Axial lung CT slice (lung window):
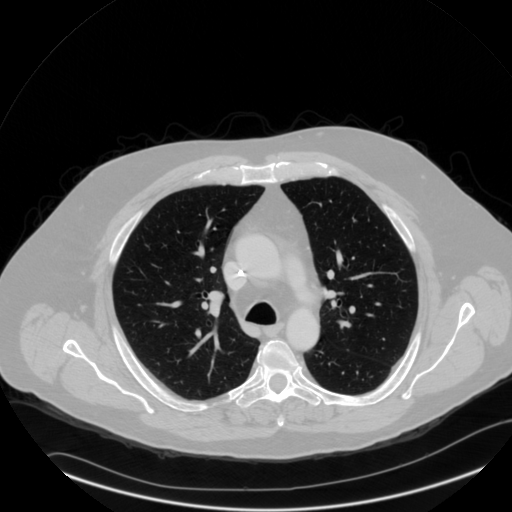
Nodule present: no